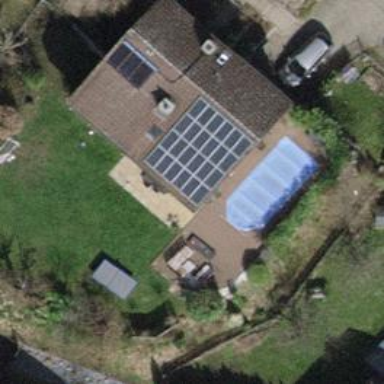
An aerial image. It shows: Small solar photovoltaic panel generator installed on roof.